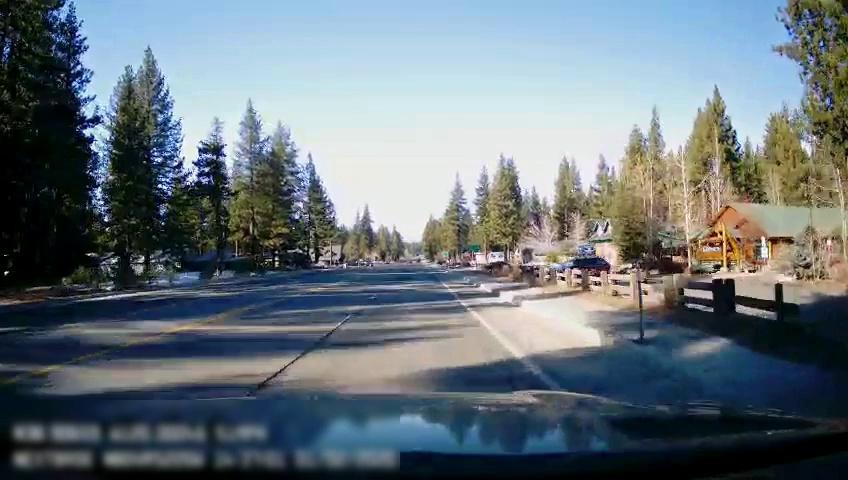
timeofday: Day
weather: Sunny
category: Drivable Space
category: Vehicles | SUV
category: Lanes | Opposite Lane
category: Lanes | Current Lane
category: Lanes | Current Lane
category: Lanes | Current Lane
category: Traffic | Signs